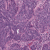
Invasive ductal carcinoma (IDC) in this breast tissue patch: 1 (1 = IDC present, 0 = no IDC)